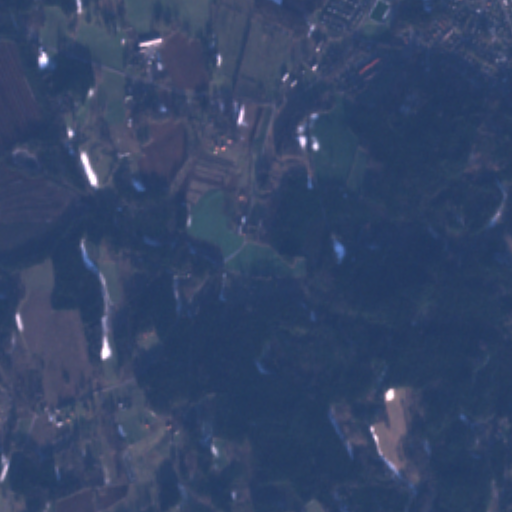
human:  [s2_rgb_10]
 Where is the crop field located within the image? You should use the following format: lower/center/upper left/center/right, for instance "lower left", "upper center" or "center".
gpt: The crop field is located in the upper right of the image.
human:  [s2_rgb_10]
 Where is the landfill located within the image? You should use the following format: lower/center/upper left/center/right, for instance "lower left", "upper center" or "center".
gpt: The landfill is located in the lower left of the image.
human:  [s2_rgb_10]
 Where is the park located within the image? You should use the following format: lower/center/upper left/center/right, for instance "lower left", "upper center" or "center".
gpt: The park is located in the upper right of the image.
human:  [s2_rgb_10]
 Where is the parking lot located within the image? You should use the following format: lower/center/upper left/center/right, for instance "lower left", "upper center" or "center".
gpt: The parking lot is located in the upper right of the image.
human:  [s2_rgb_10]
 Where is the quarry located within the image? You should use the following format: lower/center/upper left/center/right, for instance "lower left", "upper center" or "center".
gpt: There is no quarry in the image.